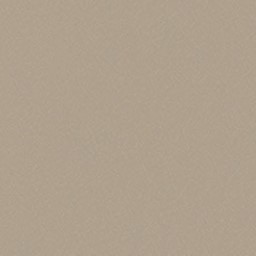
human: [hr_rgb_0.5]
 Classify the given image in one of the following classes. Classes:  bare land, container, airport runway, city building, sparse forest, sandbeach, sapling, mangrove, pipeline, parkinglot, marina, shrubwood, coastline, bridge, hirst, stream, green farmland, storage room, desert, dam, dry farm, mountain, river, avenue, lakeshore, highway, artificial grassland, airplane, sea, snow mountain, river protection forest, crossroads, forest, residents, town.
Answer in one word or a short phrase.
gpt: desert